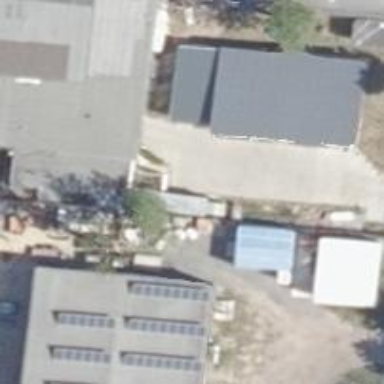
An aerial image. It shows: Flat-roofed building with tar paper roof.